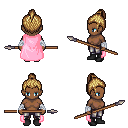
a pixel art fantasy rpg character, female body template, human, dark skin, pink cape, metal pants, blonde short topknot hairstyle, white cloth bandages, black shoes, spear, four views (front, back, left, right), 2x2 character sprite sheet, small pixel art, hard edges, no anti-aliasing